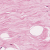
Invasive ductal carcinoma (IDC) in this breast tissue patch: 0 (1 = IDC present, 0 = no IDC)